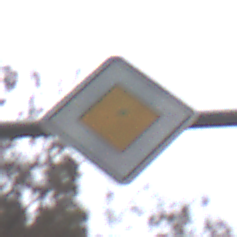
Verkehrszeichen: Vorfahrtsstrasse
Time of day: Midday
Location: Outdoor (Nature)
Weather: Overcast
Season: Autumn
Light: Natural